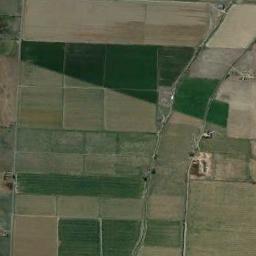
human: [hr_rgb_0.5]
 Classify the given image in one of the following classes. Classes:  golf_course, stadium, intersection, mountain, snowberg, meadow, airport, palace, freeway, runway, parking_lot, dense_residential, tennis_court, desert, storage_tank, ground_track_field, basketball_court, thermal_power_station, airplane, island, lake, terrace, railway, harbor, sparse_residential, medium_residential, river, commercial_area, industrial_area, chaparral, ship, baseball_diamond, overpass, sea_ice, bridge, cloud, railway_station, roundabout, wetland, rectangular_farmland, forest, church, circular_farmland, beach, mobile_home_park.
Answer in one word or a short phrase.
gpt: rectangular_farmland